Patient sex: M
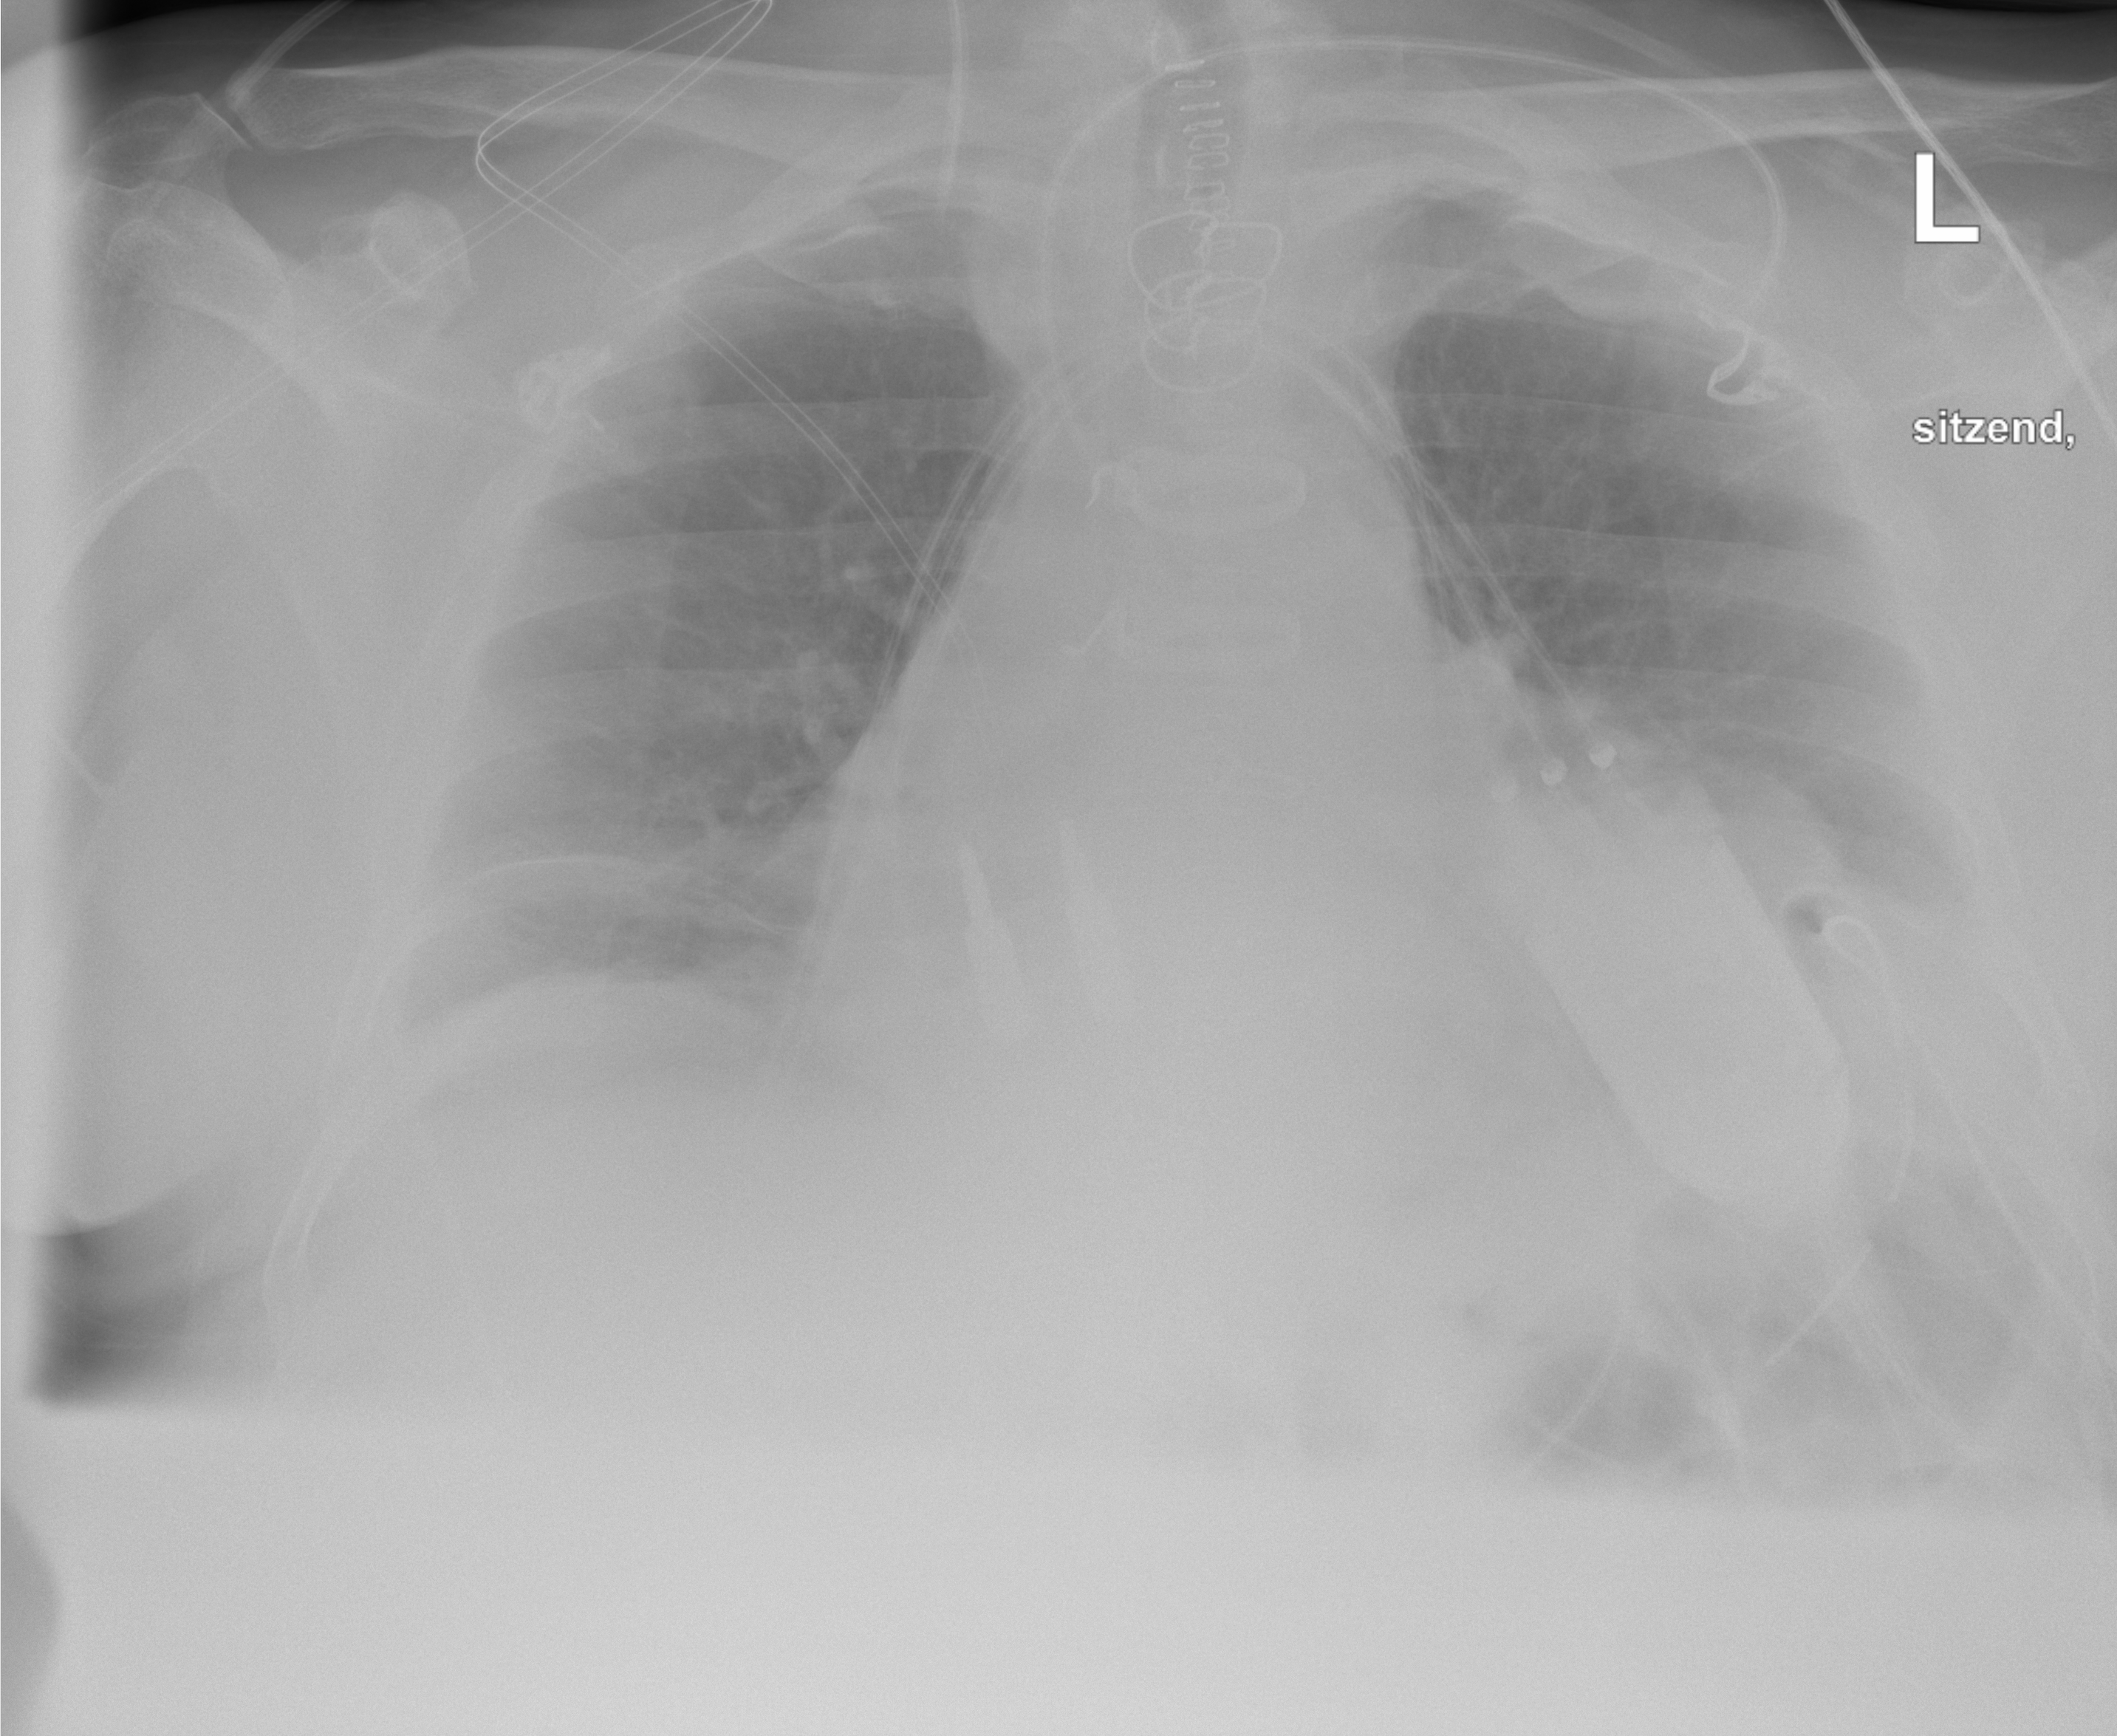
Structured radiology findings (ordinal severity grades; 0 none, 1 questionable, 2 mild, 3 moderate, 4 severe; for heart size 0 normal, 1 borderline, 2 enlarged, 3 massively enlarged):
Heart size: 2
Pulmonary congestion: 0
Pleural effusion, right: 0
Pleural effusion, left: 2
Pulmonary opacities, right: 0
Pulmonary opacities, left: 0
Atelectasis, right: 0
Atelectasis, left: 2